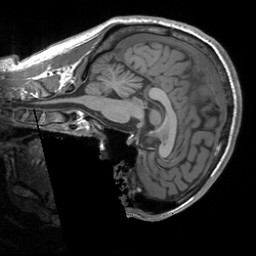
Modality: T1w
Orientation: sagittal
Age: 19
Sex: male
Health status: healthy
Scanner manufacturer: siemens
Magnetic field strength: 3 T
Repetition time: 1.9 s
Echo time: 0.00252 s